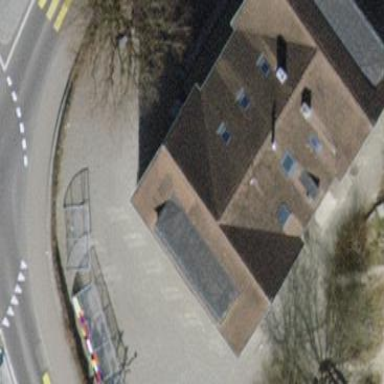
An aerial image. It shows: School building.